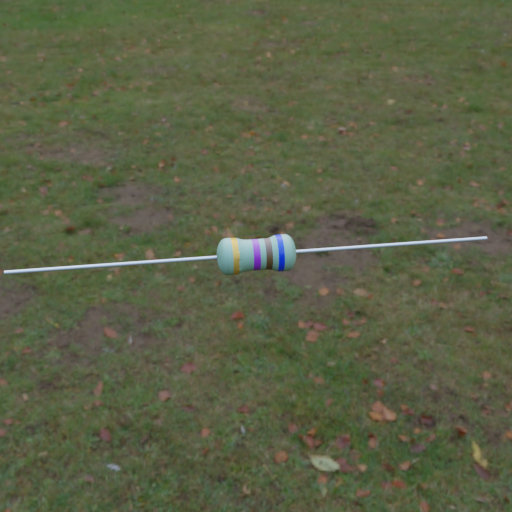
Resistor colour bands (in order): gold, violet, brown, blue